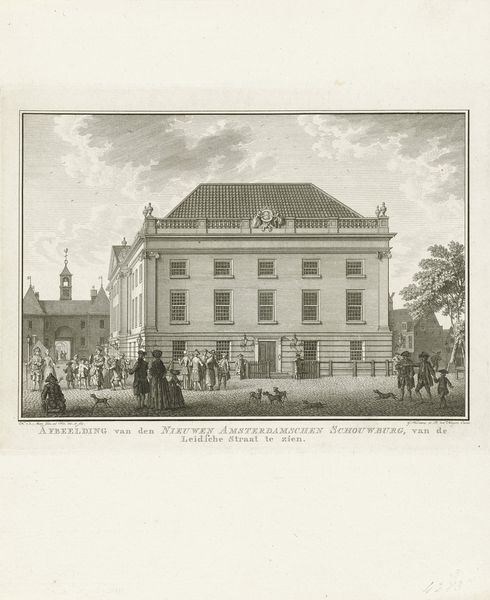
Titel: Nieuwe Schouwburg te Amsterdam, vanuit de Leidsestraat
Künstler: Noach van der (II) Meer
Standort: Amsterdam
Institution: Rijksmuseum
Schlagwörter: baum, menschen, femmes, fenster, straße, dach, haus, hunde, zaun, turm, rustika, maison, chien, femme, ciel, enfants, enfant, architecture, zeicnung, torhaus, fassade, fenetres, gens, tour, filles, chiens, famille, immeuble, batiment, abre, homems, filee